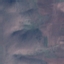
Label: HerbaceousVegetation